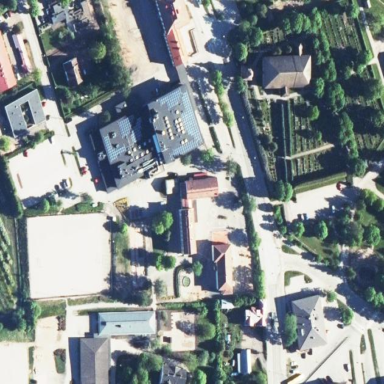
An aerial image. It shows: School.